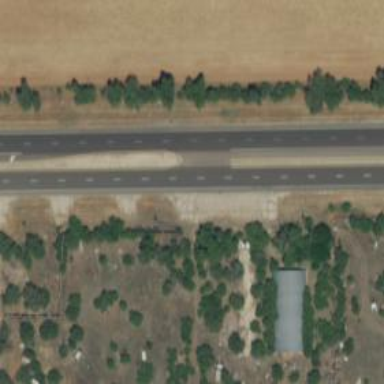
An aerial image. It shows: Asphalt road designated as trunk highway.